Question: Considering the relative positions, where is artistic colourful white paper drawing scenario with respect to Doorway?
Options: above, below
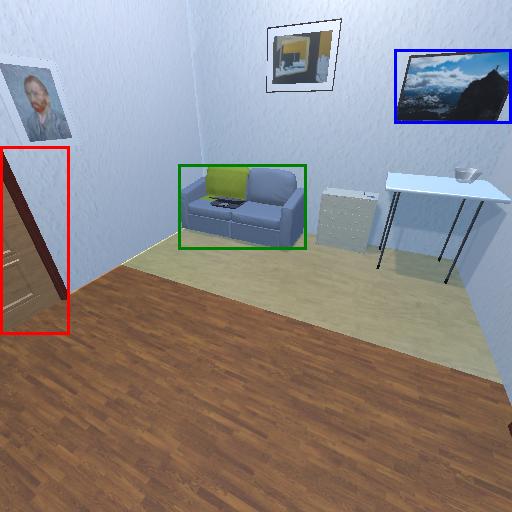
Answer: above